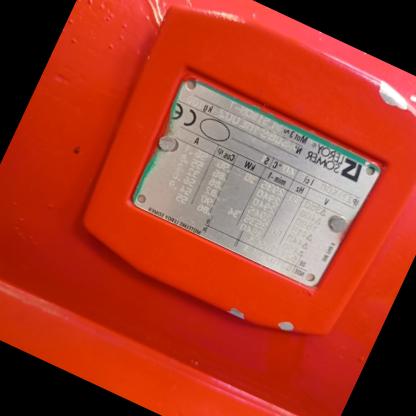
Klasa: tabliczka-znamionowa